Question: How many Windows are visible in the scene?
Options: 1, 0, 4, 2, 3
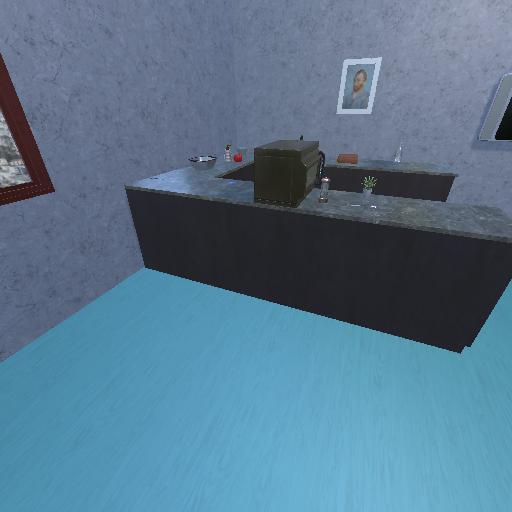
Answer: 1